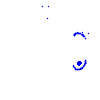
Particle: pion